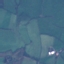
Label: Pasture